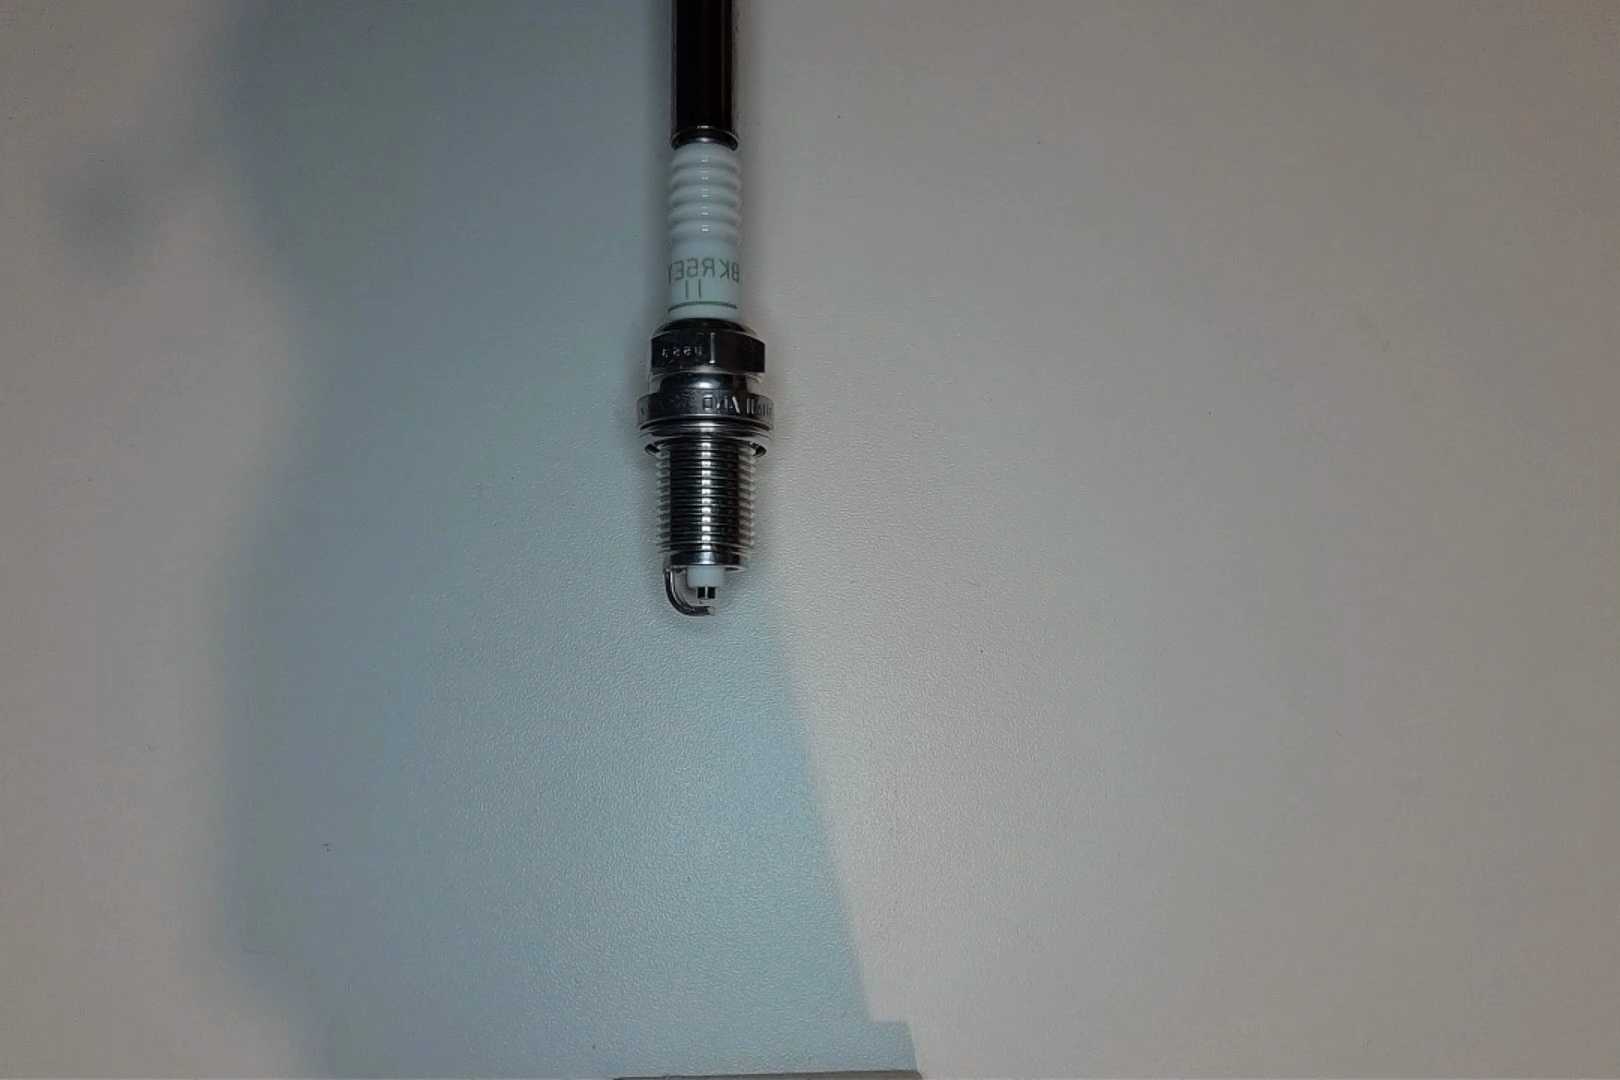
Label: no anomaly